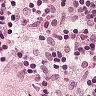
Metastatic tissue present: no